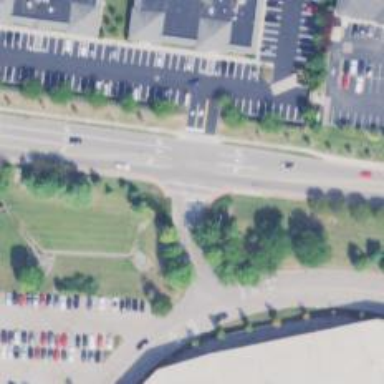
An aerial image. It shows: Unmarked road crossing.